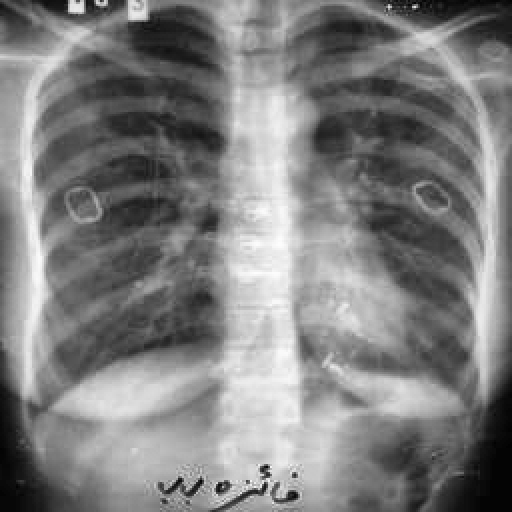
Finding: TUBERCULOSIS